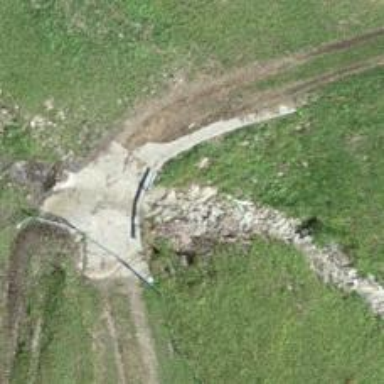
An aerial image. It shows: Culvert tunnel.